Question: I have been analysing my code using <URL> and it has been working fine, except it seems to ignore certain classes in the analysis for no apparent reason.
Inside System Exclusions there are tens of packages with classes that have been omitted in the analysis. I investigated them and couldn't find any pattern as to why they are being omitted, and what's worse, I can't find a way of forcing them to be included!
The stan4j documentation does not even mention System Exclusions, let alone suggest a way of dealing with them.
Does anyone have any idea for why this is happening? I can't analyse my code properly because of this!

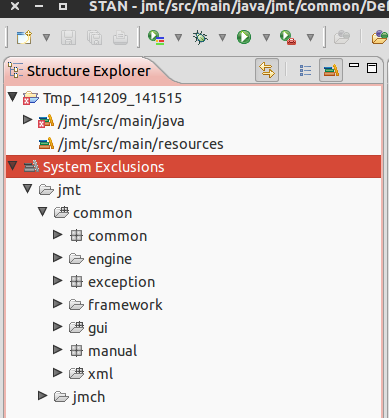
Answer: The free community license is limited to 500 classes. Classes above that limit appear under "System Exclusions". You may consider to buy a license or analyze smaller chunks of your code base...